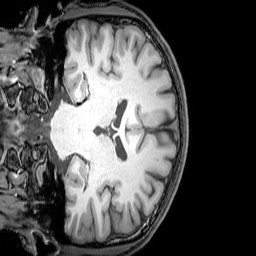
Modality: T1w
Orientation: coronal
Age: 24
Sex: male
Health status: healthy
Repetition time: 0.081 s
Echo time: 0.037 s